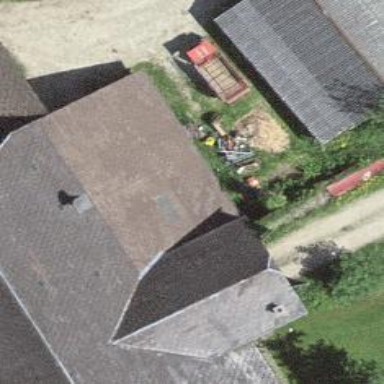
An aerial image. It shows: Rural barn.